Field crop: tomato
Growth stage: 2
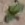
Species: solanum